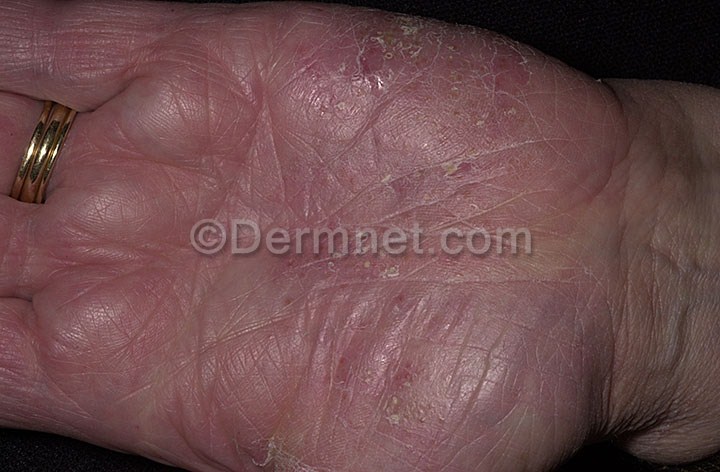
Disease: Psoriasis pictures Lichen Planus and related diseases